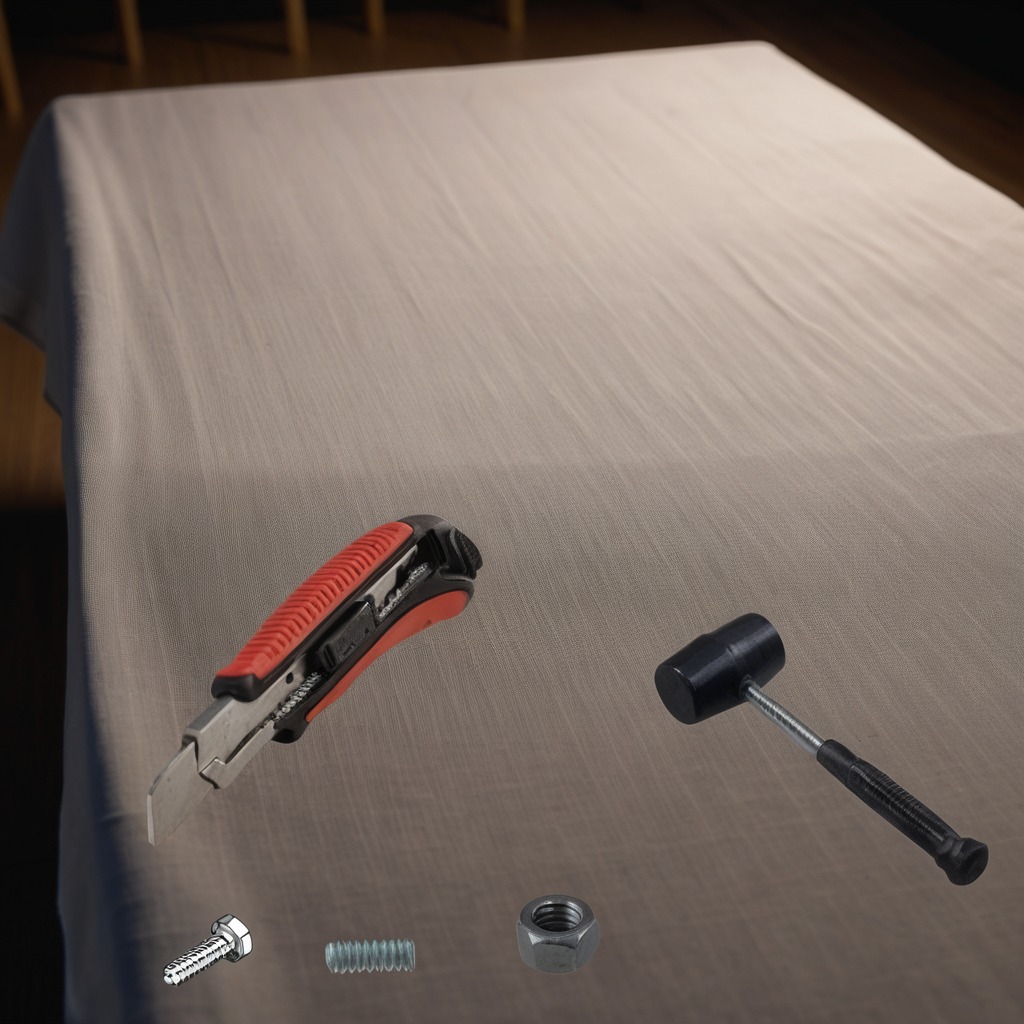
A utility knife, a metal machine screw, a hammer, a coiled metal spring, and a metal nut are lying on the wooden table.